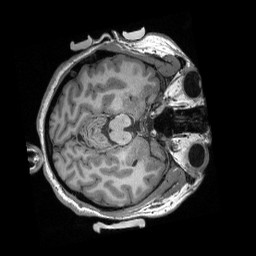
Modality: T1w
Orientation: axial
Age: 31
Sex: female
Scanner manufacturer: siemens
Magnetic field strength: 3 T
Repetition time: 2.3 s
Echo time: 0.00308 s